Question: I need to replace the hex value 0xA with a 0 and get only the lower nibble of a hex value.

This is what I have at the moment:
'''
private void ParseContactID(int ContactID_100, int ContactID_10, int ContactID_1)
{
// (A=0)
string Hunderds = ContactID_100.ToString("X").Replace((char)0xA, '0');
string Dozens = ContactID_10.ToString("X").Replace((char)0xA, '0');
string Singles = ContactID_1.ToString("X").Replace((char)0xA, '0');
int HunderdsLower = StringToHex(Hunderds) & 0x0F;
int DozensLower = StringToHex(Dozens) & 0x0F;
int SinglesLower = StringToHex(Singles) & 0x0F;
}
'''
Should I & with 0x0F to get the lower nibble or 0xF0?
And is there a way to replace 0xA without converting it to a string first?
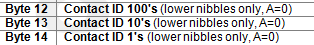
Answer: I don't think that the code you currently have does what you think it does - '(char)0xA' is a line feed, not the letter 'A', so it won't be replacing anything (since the 'ToString("X")' won't produce a line feed. As you've suspect however the string conversion can be done away with completely.
To get the lower nibble, you need to AND with '0x0F'. As far as the conversion of '0xA' to '0', there are a couple of options, but if you can be sure that the lower nibble will only contain values '0x0 - 0xA' (0 - 10), then you can use the modulo operator ('%') which if we modulo 10, will convert '0xA' to 0, whilst leaving values 0 - 9 unchanged:
'''
var hundreds = (ContactID_100 & 0x0F) % 10;
'''